Field crop: maize
Growth stage: 2
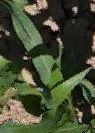
Species: maize